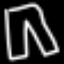
Label: pants